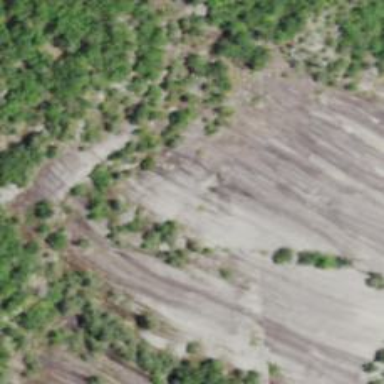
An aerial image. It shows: Crag climbing spot located at natural cliff.